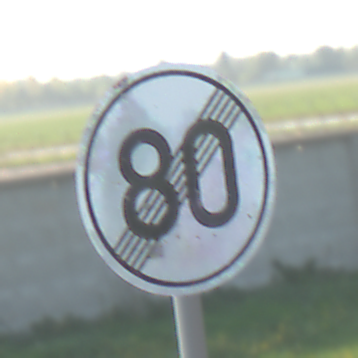
Verkehrszeichen: EndeGeschwindigkeit80
Umgebung: Outdoor, Special
Tageszeit: MorningAfternoon
Wetter: Clear
Licht: Natural
Jahreszeit: NotSpecified
Kontrast: HighContrast